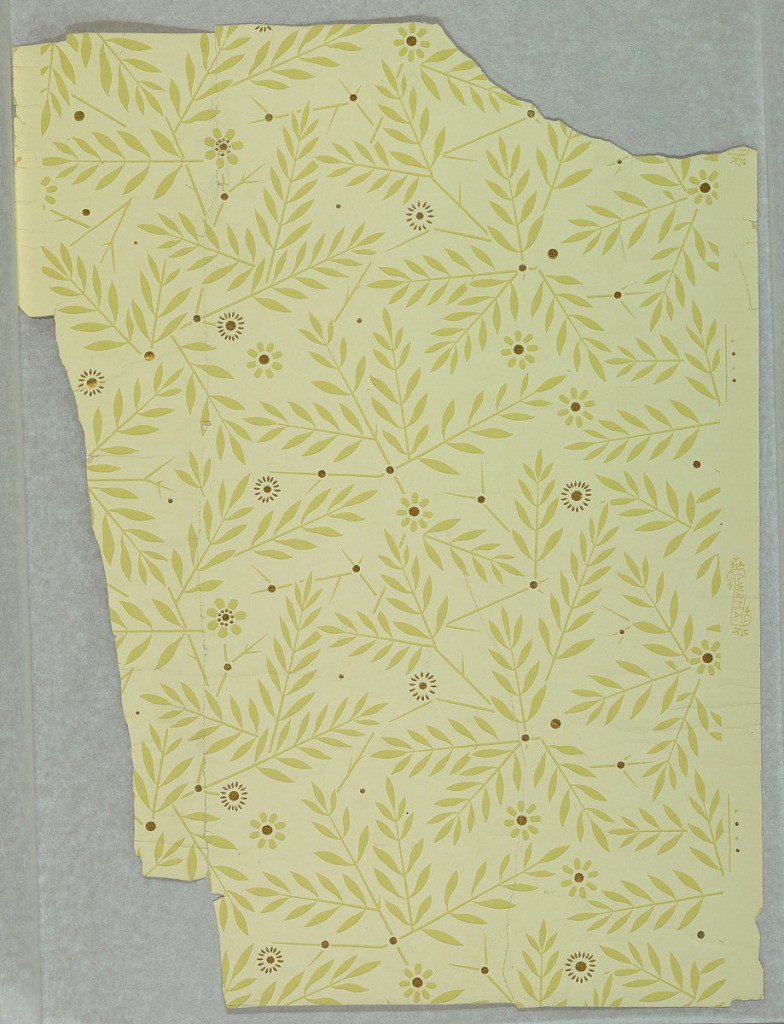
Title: Ceiling paper
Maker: American Wall Paper Manufacturers' Association, 1879–1887
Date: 1880–87
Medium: Machine-printed
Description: Floral sprigs and foliette sprigs, randomly joined in non-directional manner. Printed in yellow-green with gold floral highlights and gold dots, on light yellow-green ground. Printed in selvedge: "A.W.P.M.A."